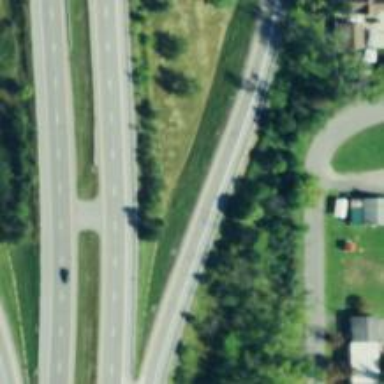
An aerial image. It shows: Primary link highway.